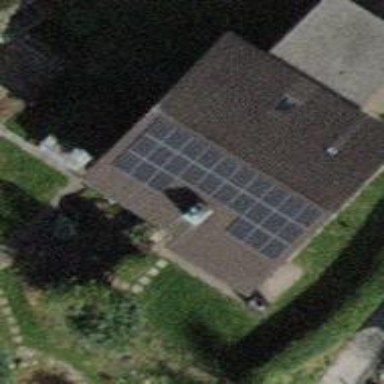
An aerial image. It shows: Small solar photovoltaic panel generator on the roof of building.